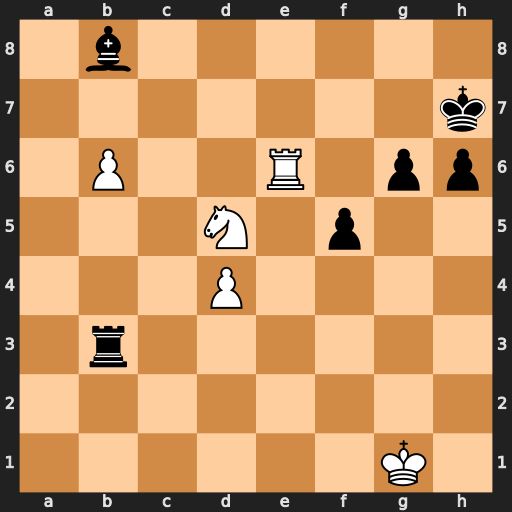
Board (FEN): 1b6/7k/1P2R1pp/3N1p2/3P4/1r6/8/6K1
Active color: w
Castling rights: -
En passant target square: -
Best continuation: Re7+ Kg8 Re8+ Kf7 Rxb8